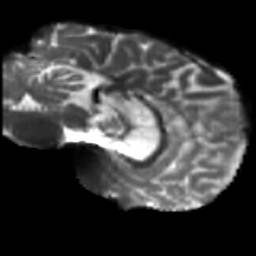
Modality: T2w
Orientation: sagittal
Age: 49
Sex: male
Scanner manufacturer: siemens
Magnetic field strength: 3 T
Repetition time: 5.47 s
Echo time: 0.0854 s